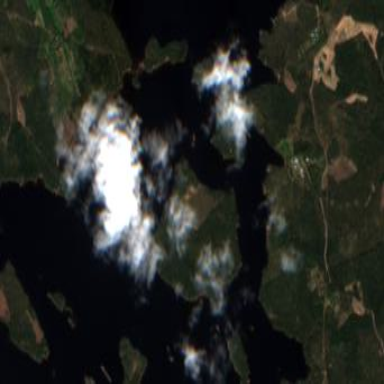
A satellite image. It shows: Islet surrounded by woodland.